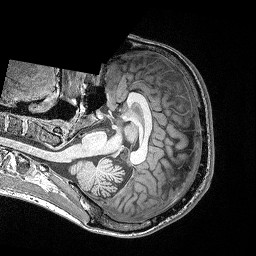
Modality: T1w
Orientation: axial
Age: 27
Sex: male
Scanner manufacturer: siemens
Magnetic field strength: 3 T
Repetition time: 2.4 s
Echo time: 0.03 s